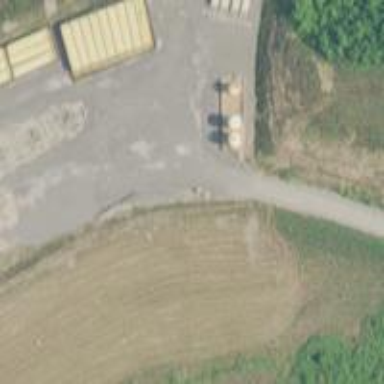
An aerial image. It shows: Storage tank that is man-made.